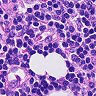
Metastatic tissue present: no